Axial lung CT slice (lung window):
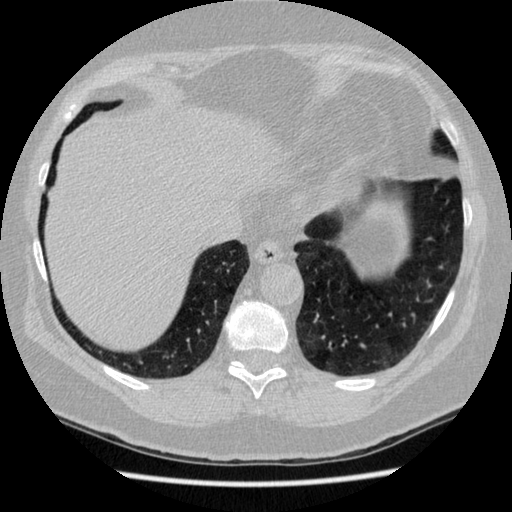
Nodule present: no